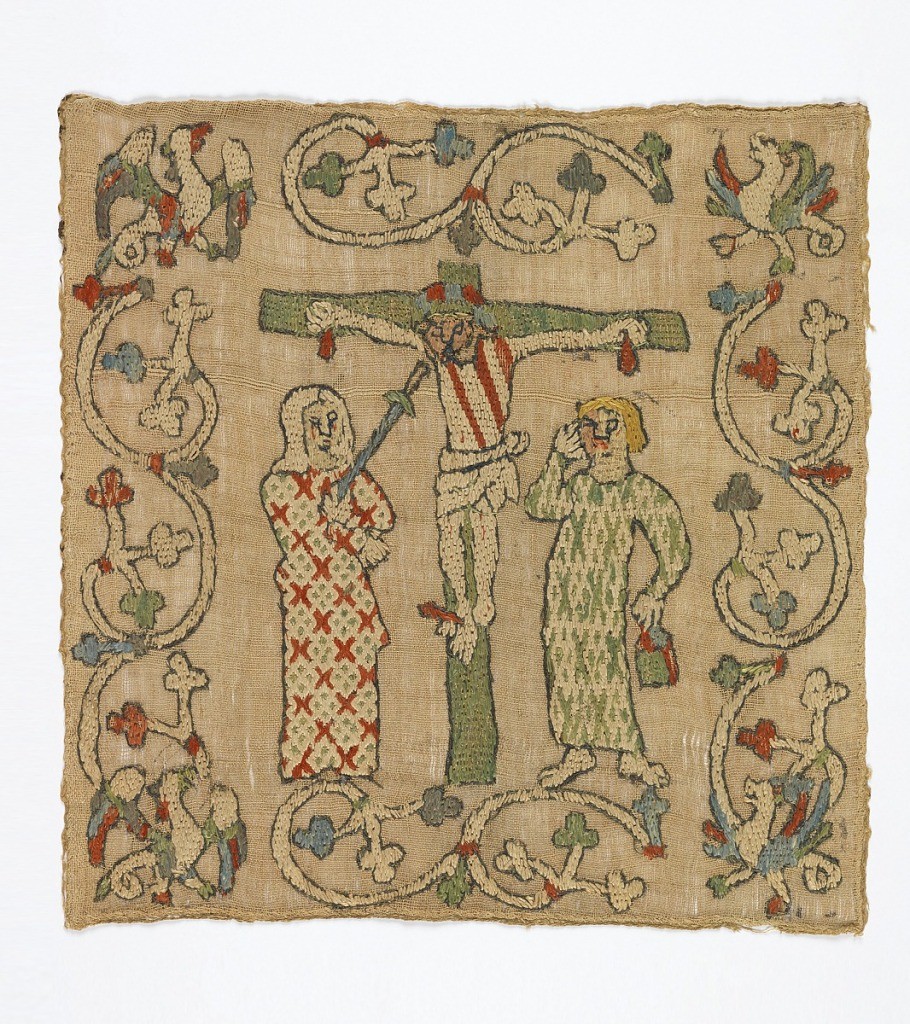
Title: Square
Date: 14th century
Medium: silk and linen embroidery on linen foundation Technique: embroidered in satin and stem stitches on plain weave Label: linen embroidered with linen and silk in satin and stem stitches
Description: Fragment from an altar frontal in coarse cream-colored linen embroidered in silk in red, light green, light blue, and white. In the center field, the Crucifixion: Christ on the cross with bowed head, with blood dripping from the hands and three red cuts across the body. A figure appears on each side, possibly St. John the Baptist on the right and Mary with a sword at her breast on the left; both figures wear long straight robes with simple geometric patterns. Christ's face appears to be re-worked, and that of St. John is very worn. With a deep border of curving vines with three-lobed leaves. At corners are winged beasts with tails (wyverns).